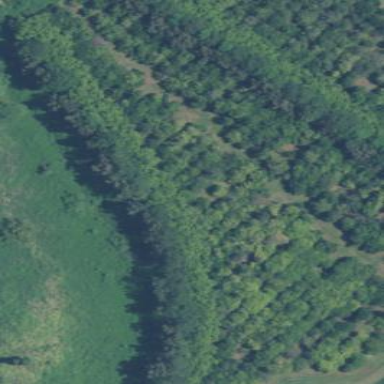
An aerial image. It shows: Orchard filled with macadamia trees.